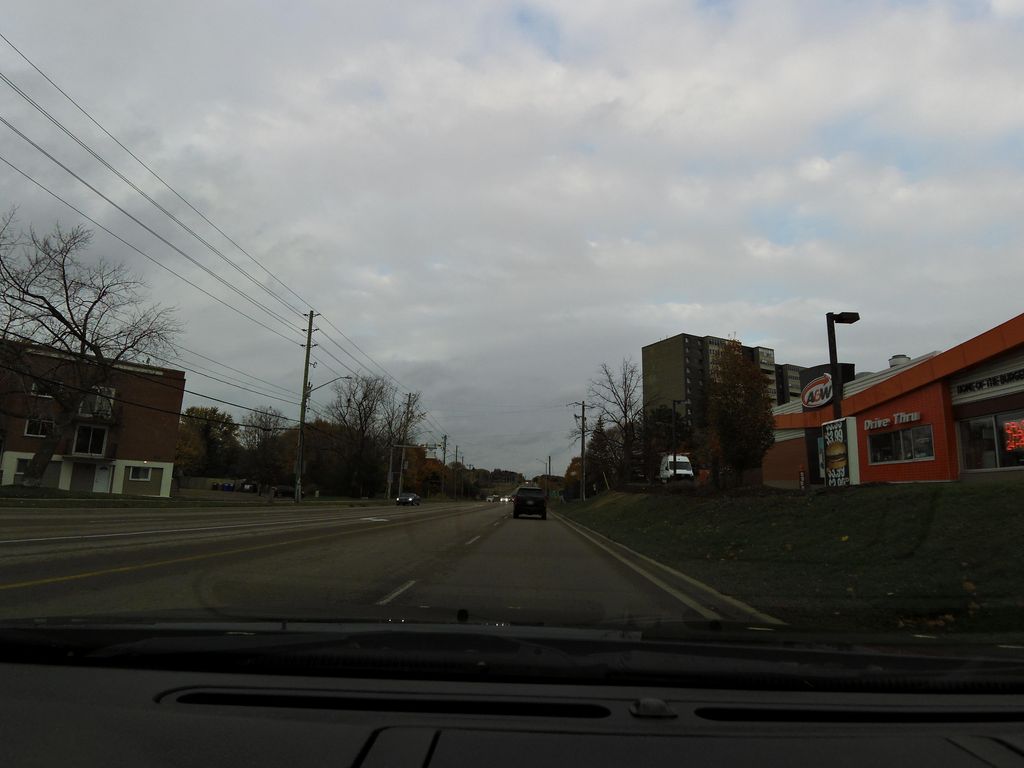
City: kitchener-waterloo